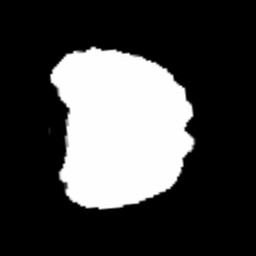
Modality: FA
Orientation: coronal
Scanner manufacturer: siemens
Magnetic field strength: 3 T
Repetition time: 3.6 s
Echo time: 0.092 s